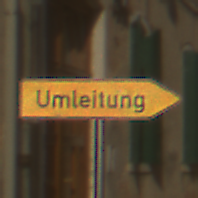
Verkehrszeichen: UmleitungswegweiserRechtsweisend
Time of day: Midday
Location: Outdoor (Urban)
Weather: Clear
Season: NotSpecified
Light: Natural